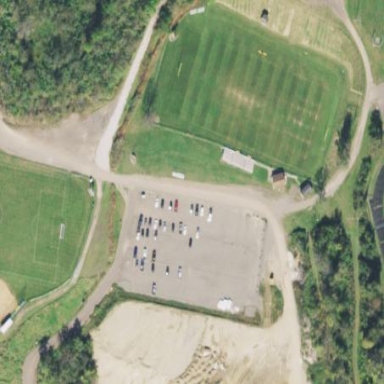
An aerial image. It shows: Multi-sport pitch on leisure land.